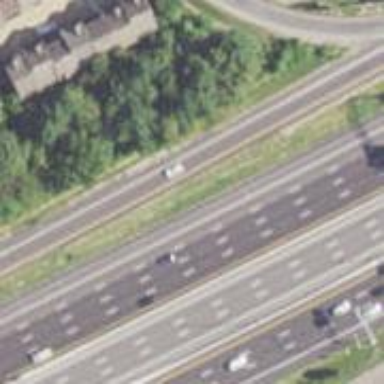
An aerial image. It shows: Motorway link.